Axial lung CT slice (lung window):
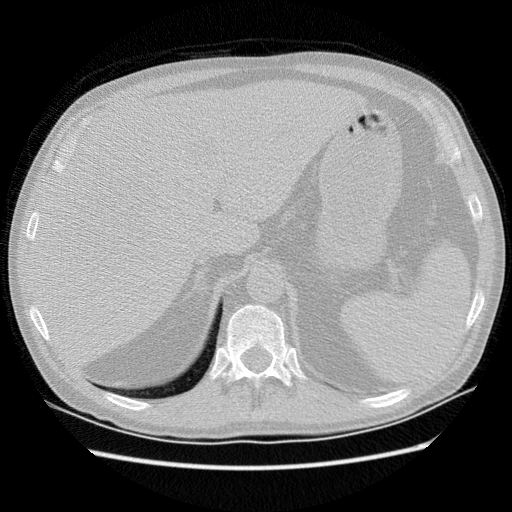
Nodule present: no